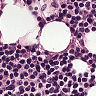
Metastatic tissue present: no